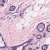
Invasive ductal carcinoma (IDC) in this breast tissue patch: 0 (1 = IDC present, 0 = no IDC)